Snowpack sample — Buffalo Mountain, Silverthorne, Colorado, USA (1/25/25, 10:11 AM MST)
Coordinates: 39.6222, -106.1139
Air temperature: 22 °F
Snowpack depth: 110 cm
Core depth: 30 cm
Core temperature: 42.8 °F
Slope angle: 12°, slope face: 102°
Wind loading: high
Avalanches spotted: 0
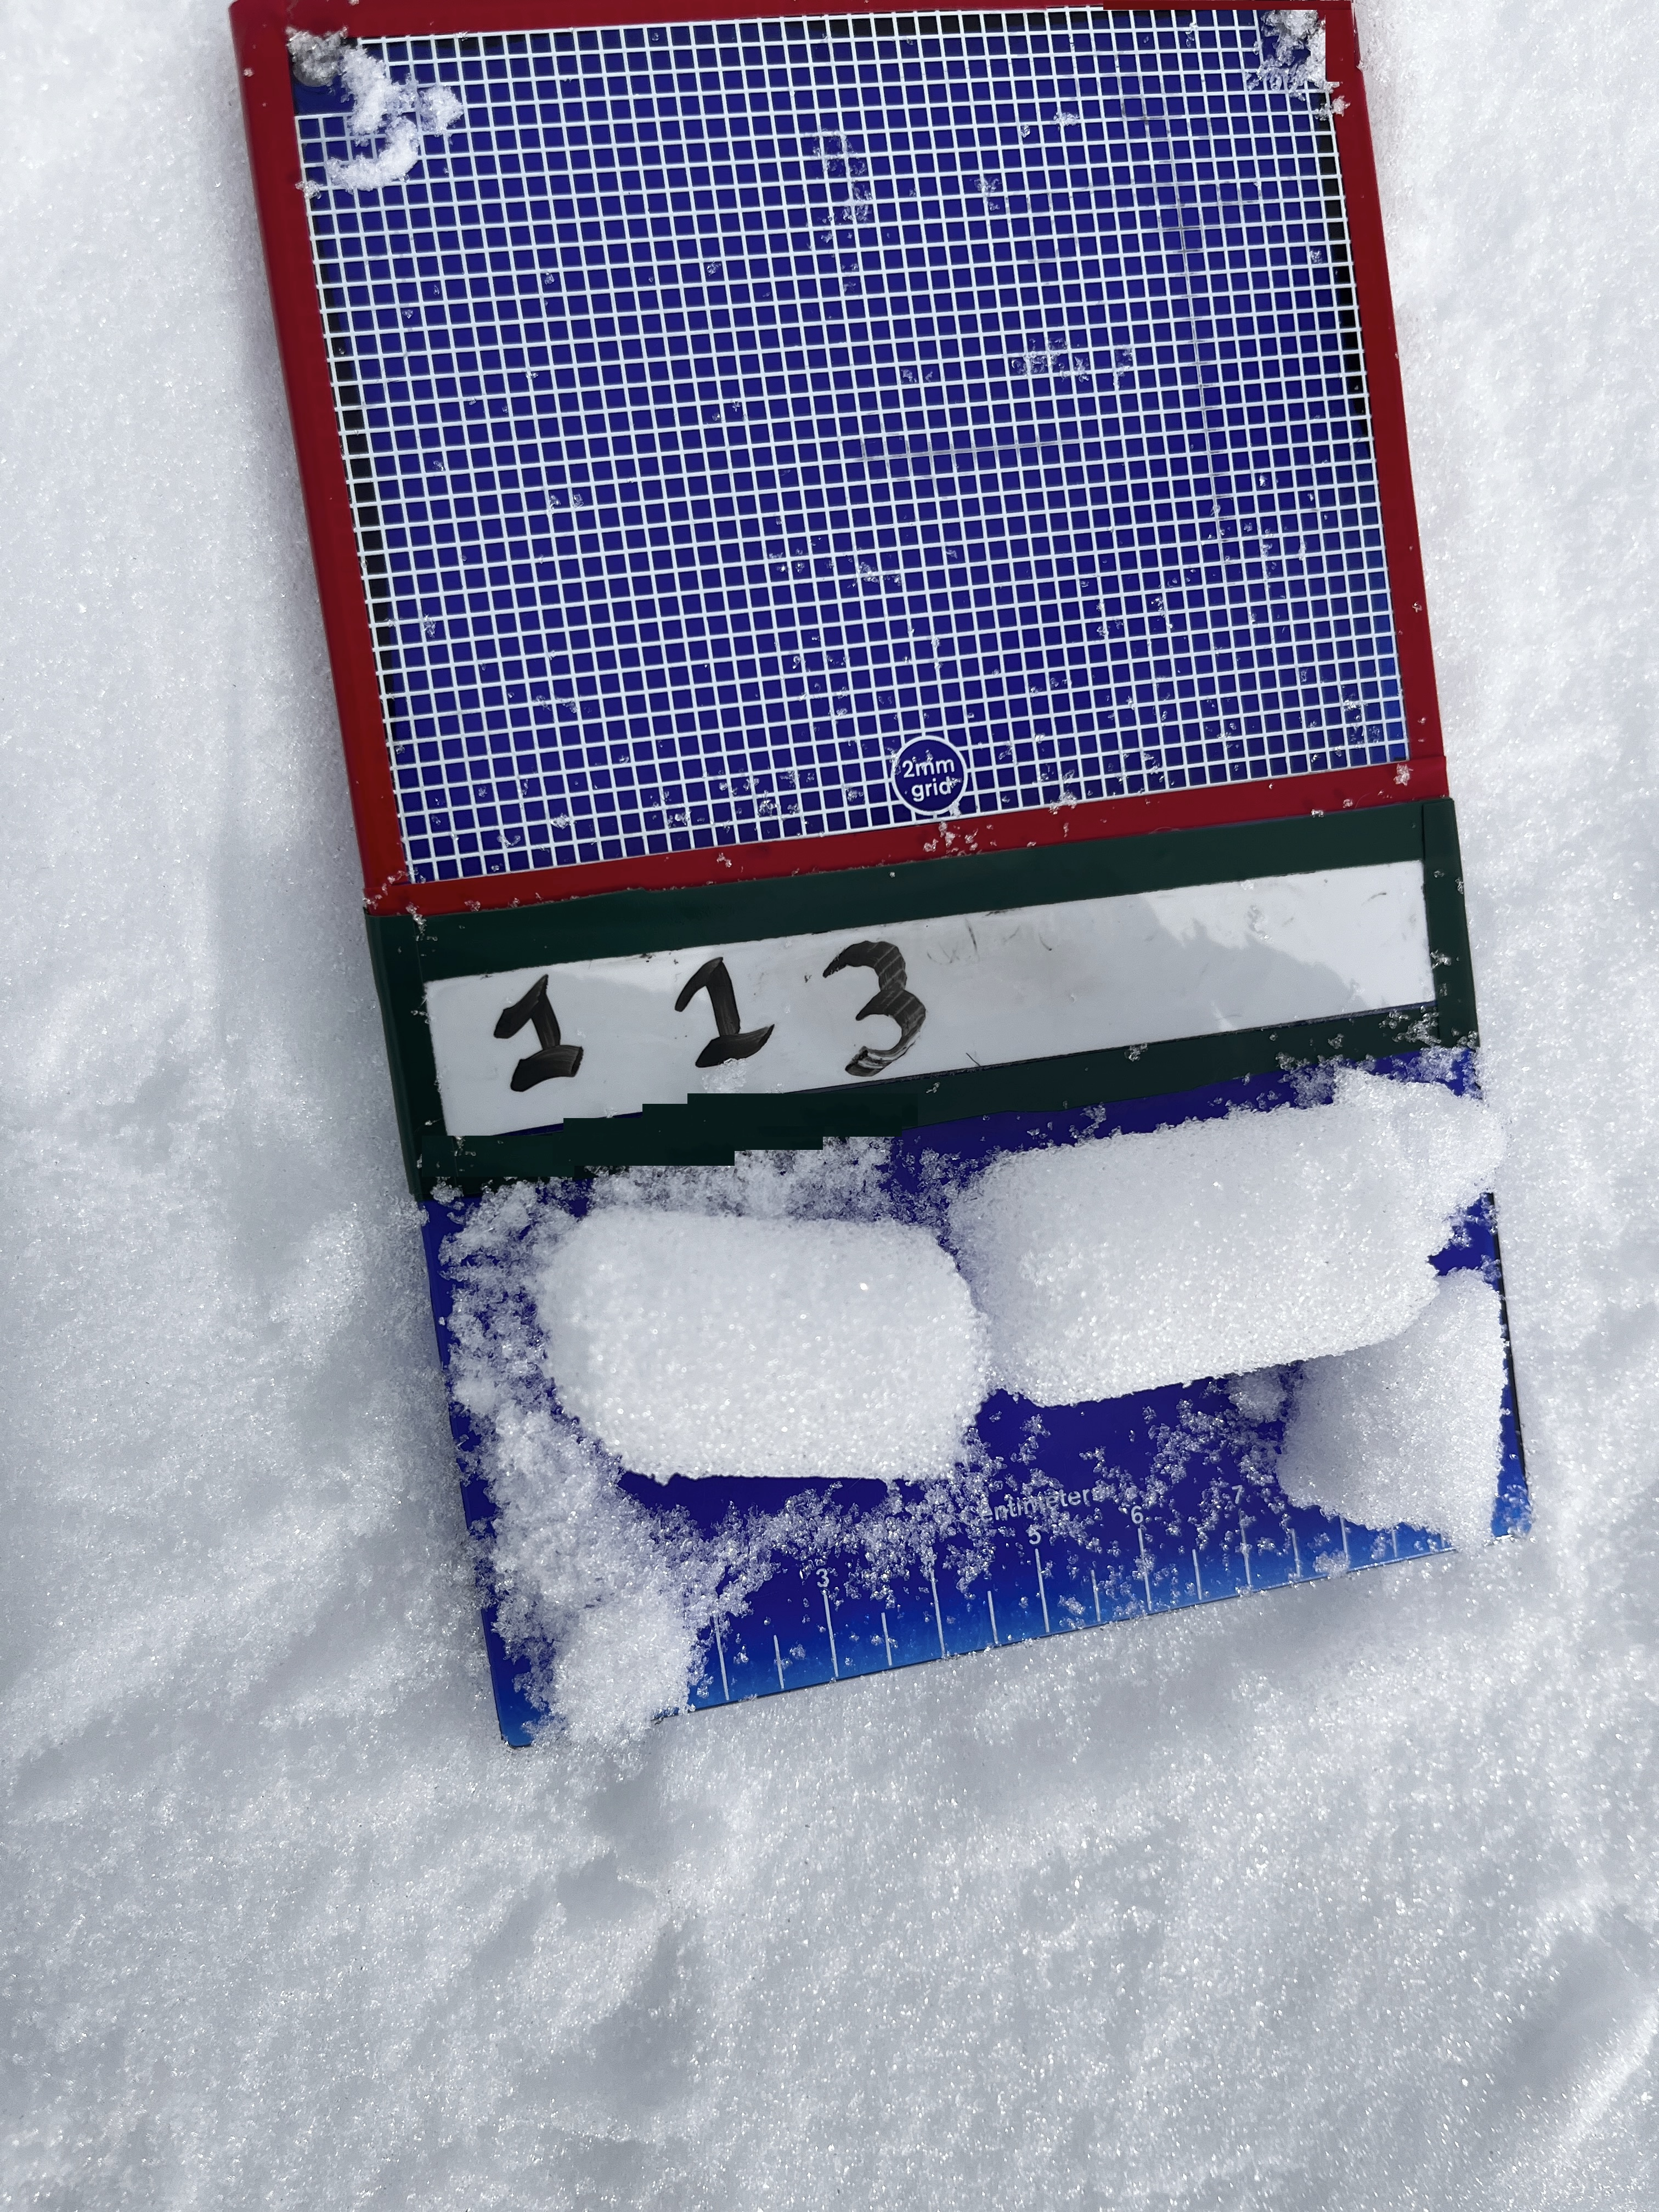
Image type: crystal_card
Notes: No avalanches nearby, collected on the outskirts of a fire break 15 meters from the treeline, on way to Buffalo and Red Mountain